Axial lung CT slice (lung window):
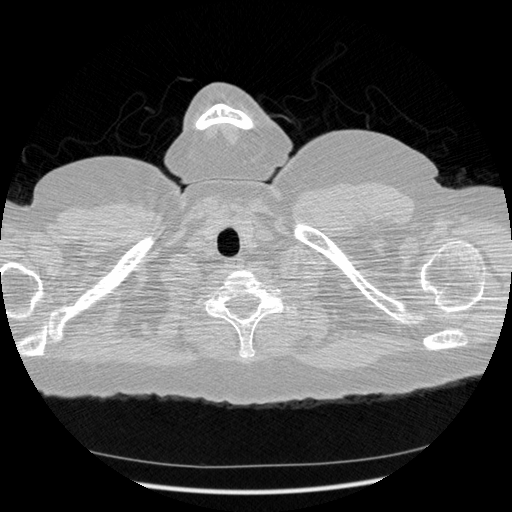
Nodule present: no